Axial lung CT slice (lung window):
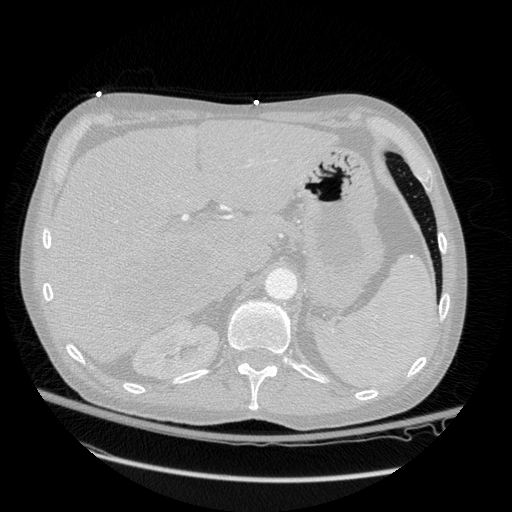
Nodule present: no